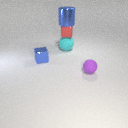
small blue metal cube to the left of small purple rubber sphere